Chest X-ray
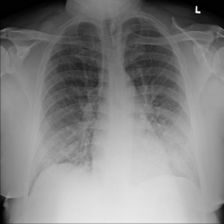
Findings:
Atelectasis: negative
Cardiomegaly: negative
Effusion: negative
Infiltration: positive
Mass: negative
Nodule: negative
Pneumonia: negative
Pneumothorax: negative
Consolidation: negative
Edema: negative
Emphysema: negative
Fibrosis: negative
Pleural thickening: negative
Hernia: negative